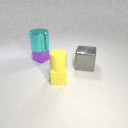
large cyan metal cylinder behind small yellow rubber cylinder